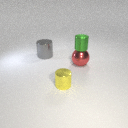
large red metal sphere behind small yellow metal cylinder